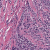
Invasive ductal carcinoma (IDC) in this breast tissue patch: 0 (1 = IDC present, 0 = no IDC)